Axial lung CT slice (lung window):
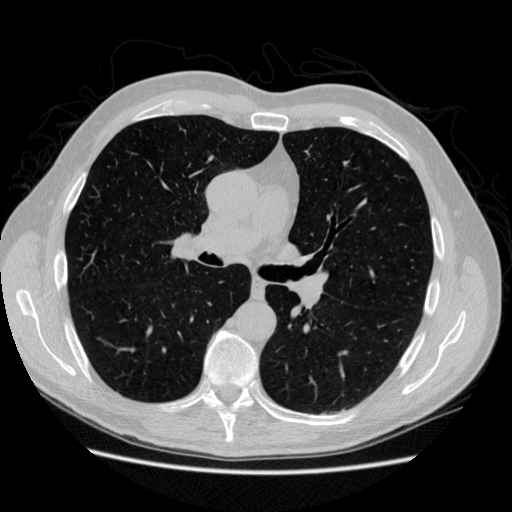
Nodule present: no